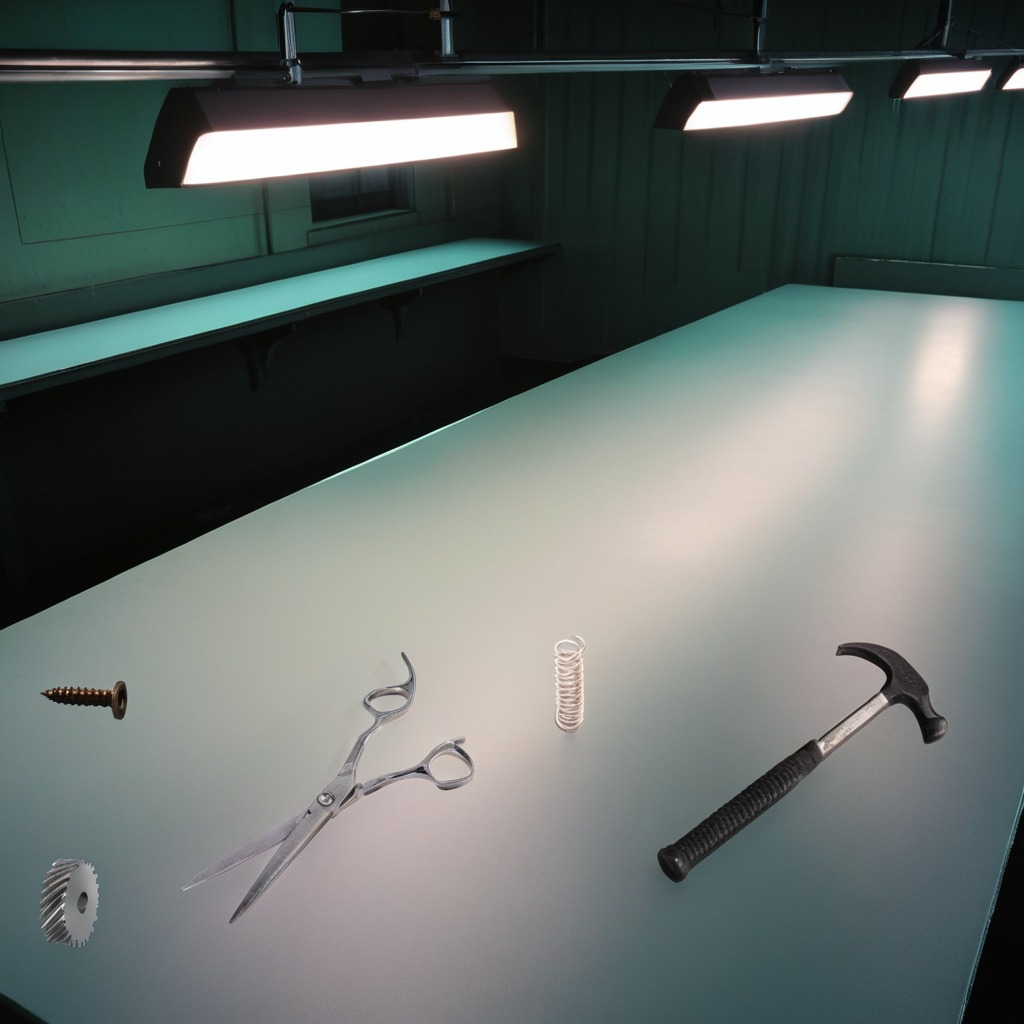
A hammer, a pair of scissors, and a steel gear with teeth are lying on a clean empty table in a railway signal maintenance room.